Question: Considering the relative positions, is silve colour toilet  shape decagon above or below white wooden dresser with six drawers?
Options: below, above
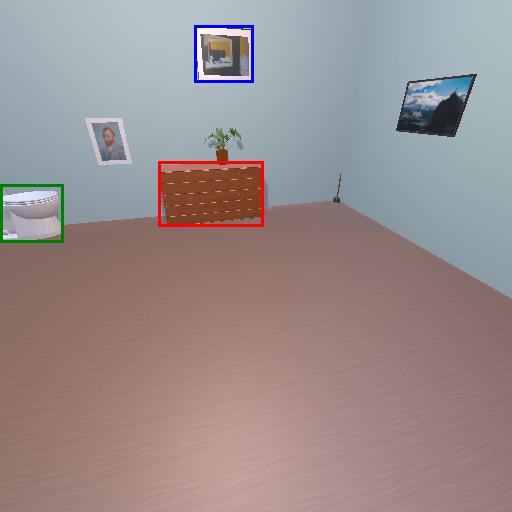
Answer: below